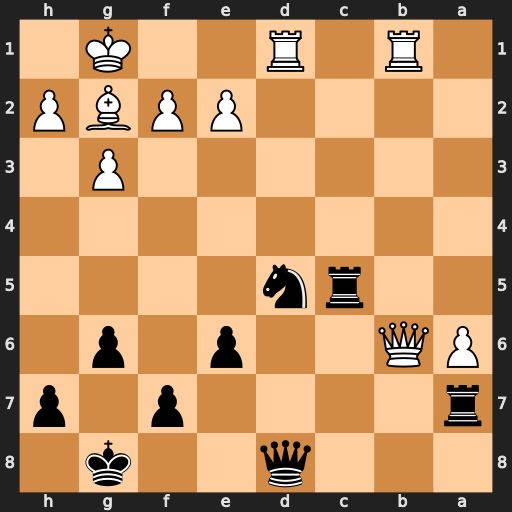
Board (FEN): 3q2k1/r4p1p/PQ2p1p1/2rn4/8/6P1/4PPBP/1R1R2K1
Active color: b
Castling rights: -
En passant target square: -
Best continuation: Qxb6 Rxb6 Nxb6